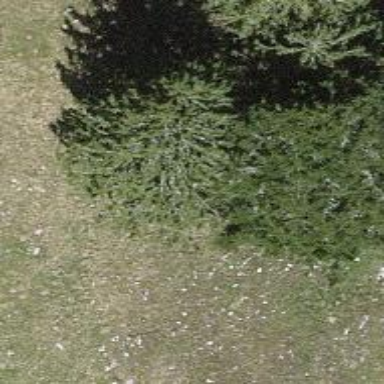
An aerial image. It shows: Single tag "natural: tree."